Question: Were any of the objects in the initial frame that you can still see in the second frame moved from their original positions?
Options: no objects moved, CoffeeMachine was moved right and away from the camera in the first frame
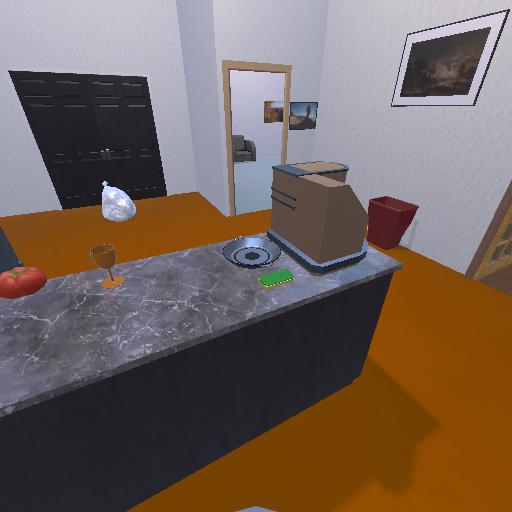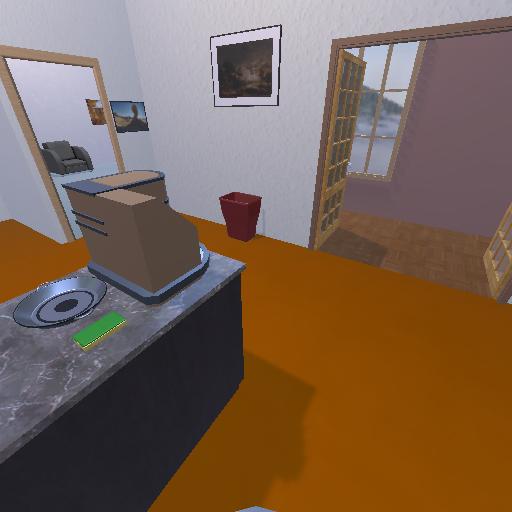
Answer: no objects moved